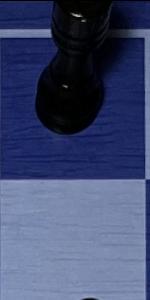
Label: Empty